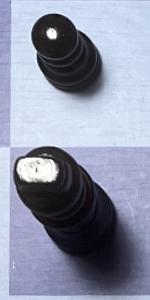
Label: King_Black